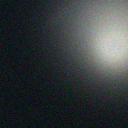
Screen state: off